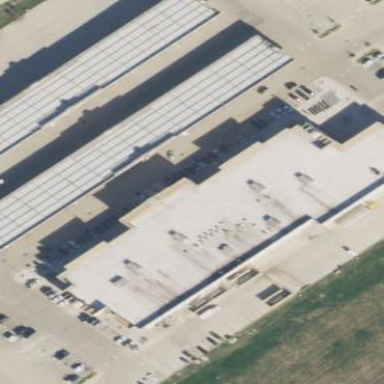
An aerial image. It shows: View of roof of building.